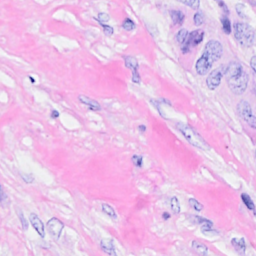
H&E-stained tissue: Breast